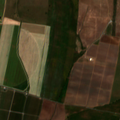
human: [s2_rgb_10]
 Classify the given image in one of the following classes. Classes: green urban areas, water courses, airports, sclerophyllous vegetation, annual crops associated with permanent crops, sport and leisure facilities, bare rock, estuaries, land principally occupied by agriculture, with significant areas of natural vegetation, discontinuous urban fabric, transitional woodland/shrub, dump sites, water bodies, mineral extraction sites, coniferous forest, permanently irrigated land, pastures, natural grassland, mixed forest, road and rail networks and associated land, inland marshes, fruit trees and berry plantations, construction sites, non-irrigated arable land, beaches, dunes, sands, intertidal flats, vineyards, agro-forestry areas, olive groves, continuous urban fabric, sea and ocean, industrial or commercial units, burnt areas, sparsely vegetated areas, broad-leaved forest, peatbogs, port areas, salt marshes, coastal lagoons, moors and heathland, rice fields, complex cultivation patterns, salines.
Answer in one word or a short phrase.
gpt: continuous urban fabric